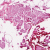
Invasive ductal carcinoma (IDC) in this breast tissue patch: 0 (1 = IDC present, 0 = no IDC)